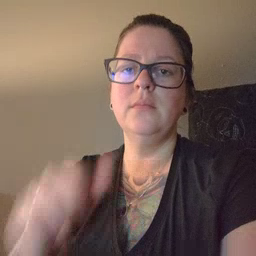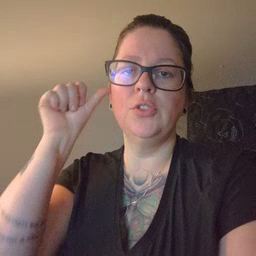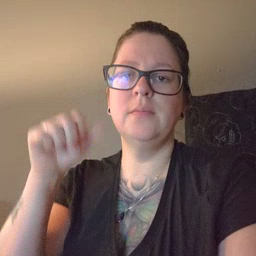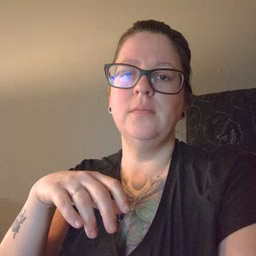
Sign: yesterday